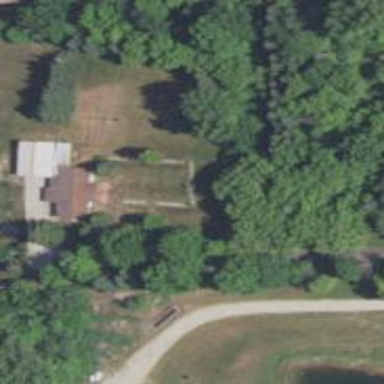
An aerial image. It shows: Driveway.